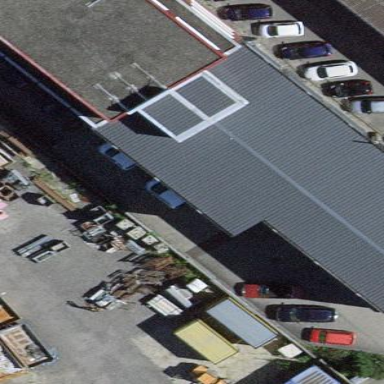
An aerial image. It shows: Commercial building.